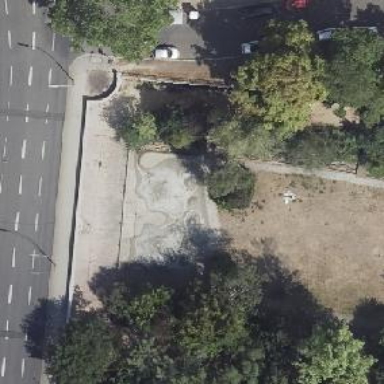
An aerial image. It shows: Fountain.